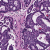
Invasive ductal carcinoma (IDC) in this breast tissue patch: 1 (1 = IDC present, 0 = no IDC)